Question: What is the measurement shown in the image?
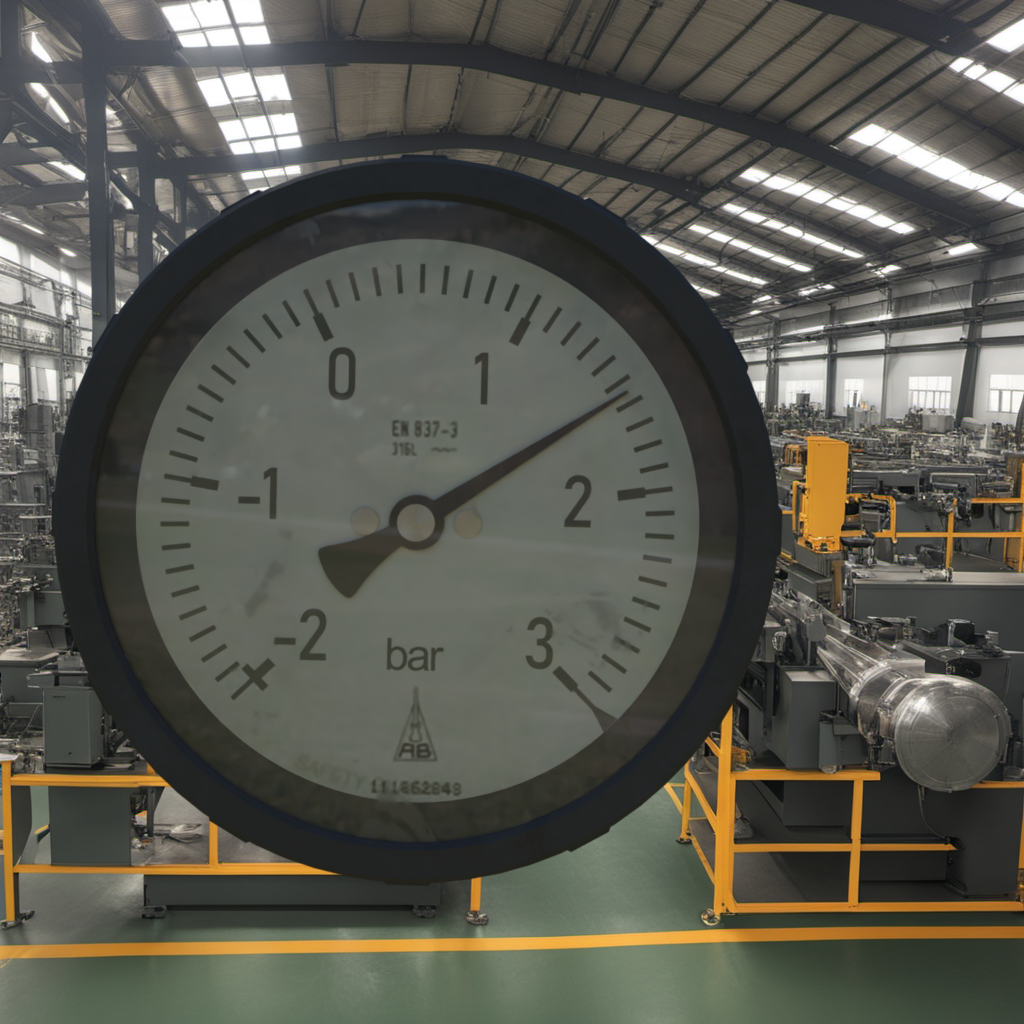
Answer: The result is 1.58
Question: What is the reading range of the measurement in the image?
Answer: The range is from -2 to 3
Question: What is the minimum and maximum reading range of this measurement?
Answer: The minimum value is -2 and the maximum value is 3